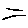
Label: line